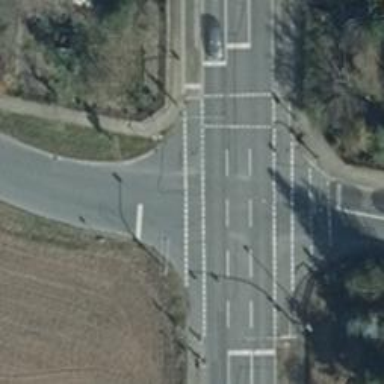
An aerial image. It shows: Road with traffic signals for signaling.